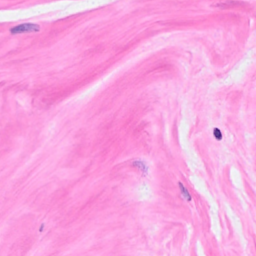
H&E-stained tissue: Breast